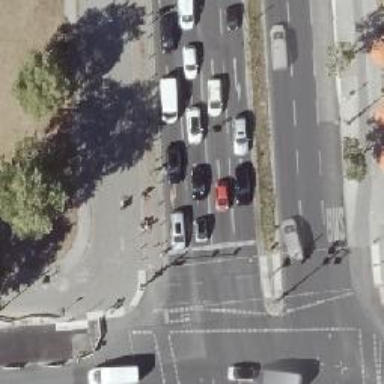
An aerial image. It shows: Secondary road with asphalt surface and lane markings.